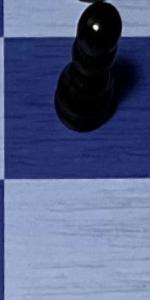
Label: Empty